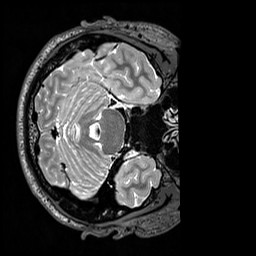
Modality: T2w
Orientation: axial
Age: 31
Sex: female
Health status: healthy
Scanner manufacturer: siemens
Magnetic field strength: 3 T
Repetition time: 3.2 s
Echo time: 0.568 s